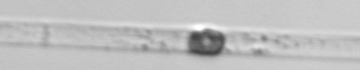
Label: Dactyliosolen_blavyanus